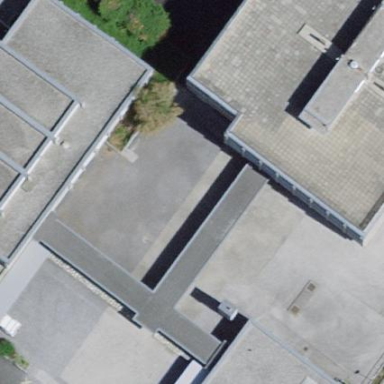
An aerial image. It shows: School.